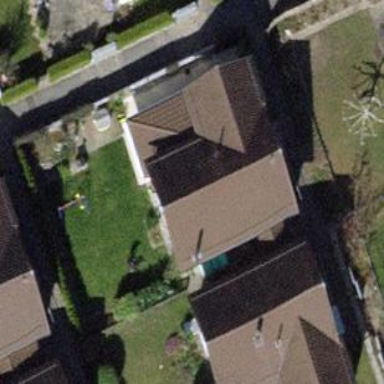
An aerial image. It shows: Semi-detached house with gabled roof.